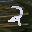
Label: 2